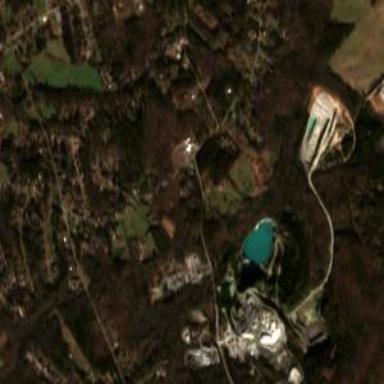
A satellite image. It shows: Quarry that is source of aggregate.